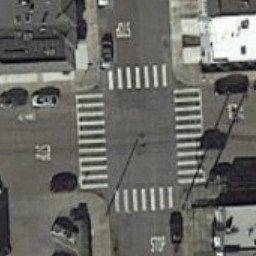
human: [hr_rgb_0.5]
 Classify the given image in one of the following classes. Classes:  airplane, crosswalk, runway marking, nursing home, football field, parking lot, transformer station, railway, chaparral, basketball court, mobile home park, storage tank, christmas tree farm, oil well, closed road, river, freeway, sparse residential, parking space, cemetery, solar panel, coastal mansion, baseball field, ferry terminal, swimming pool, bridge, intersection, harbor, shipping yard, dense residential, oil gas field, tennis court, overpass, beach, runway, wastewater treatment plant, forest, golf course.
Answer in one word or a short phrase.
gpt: crosswalk